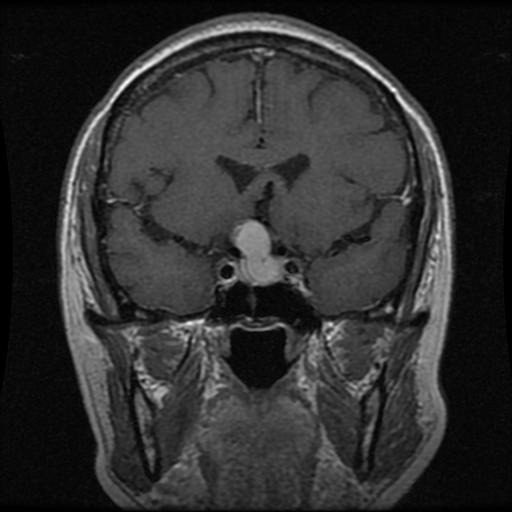
Label: pituitary